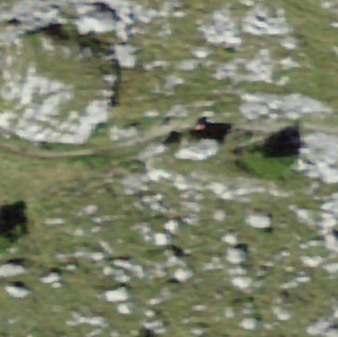
Label: bouldering_area